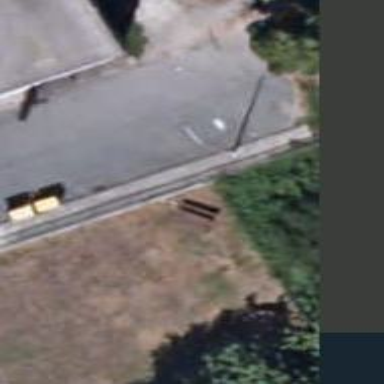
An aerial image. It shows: Picnic table located in leisure land area.